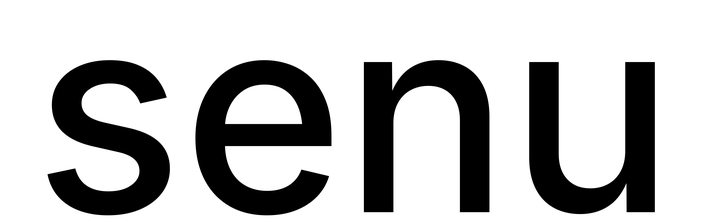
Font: Inter_Medium